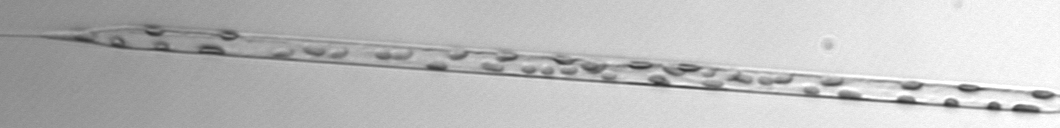
Label: Rhizosolenia